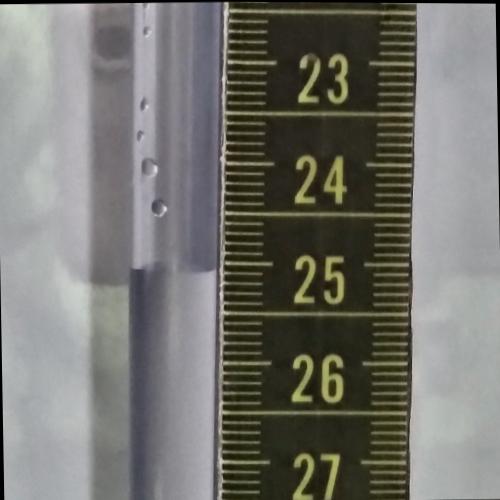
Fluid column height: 25.1 cm